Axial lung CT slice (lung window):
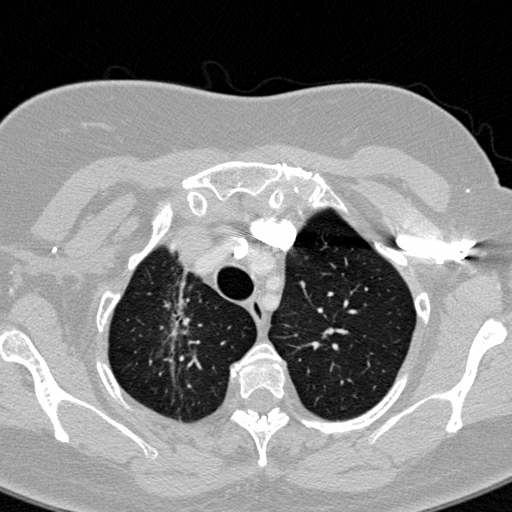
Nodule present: no